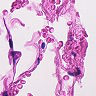
Metastatic tissue present: no